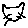
Label: cat